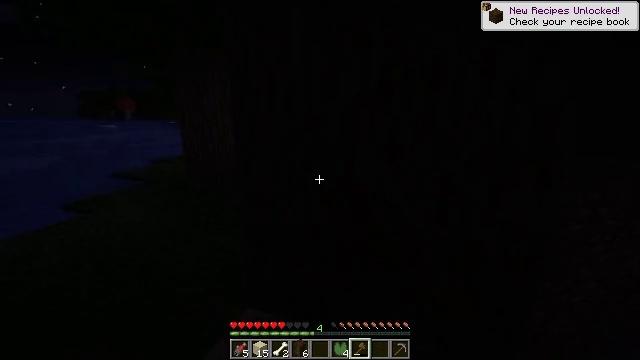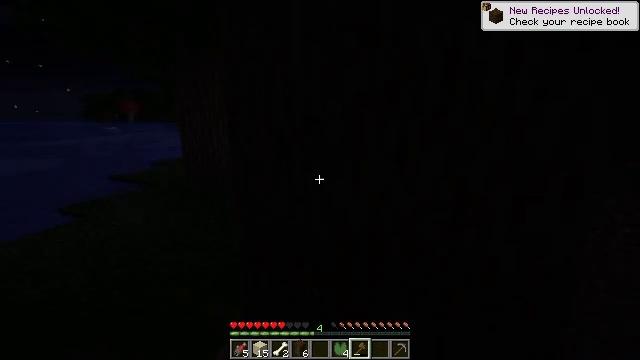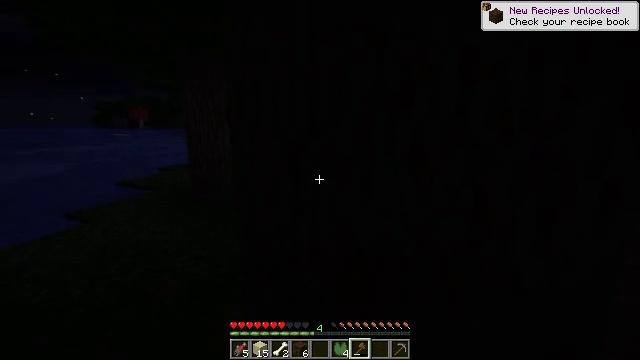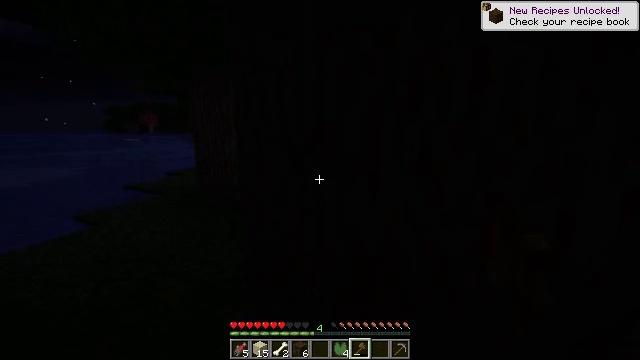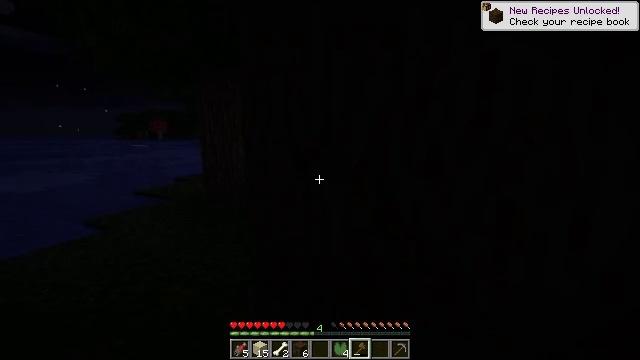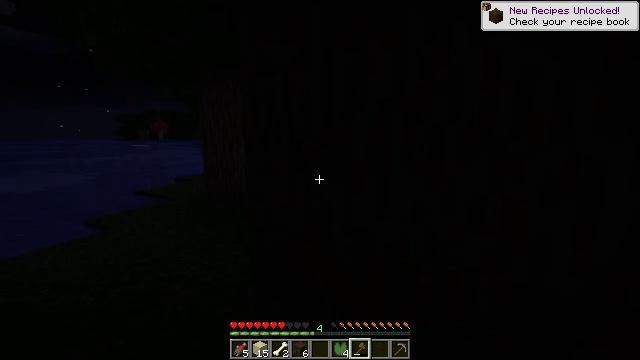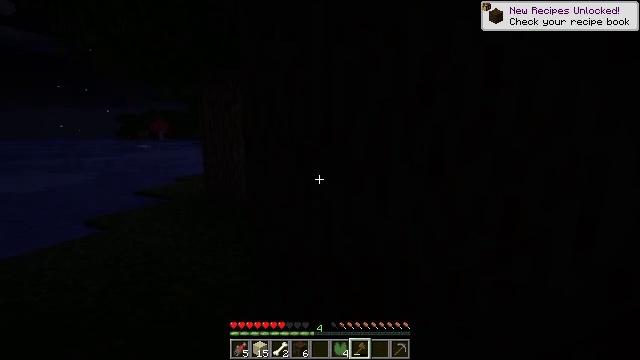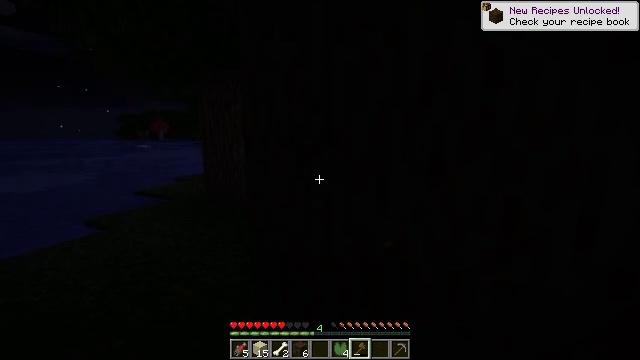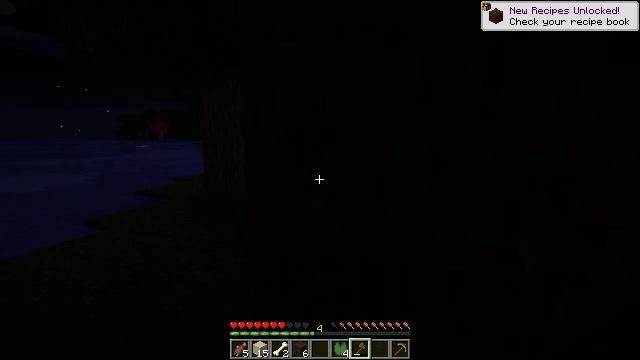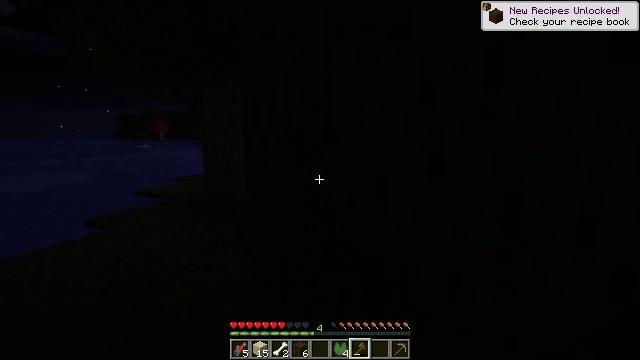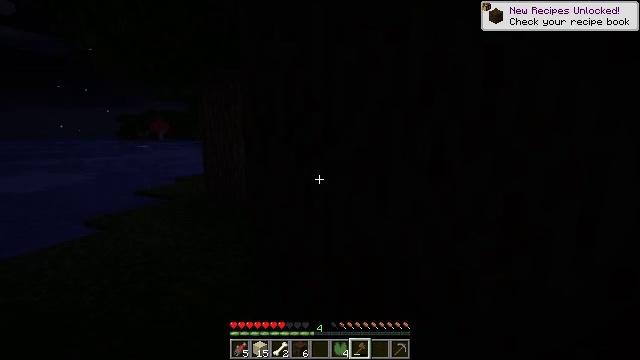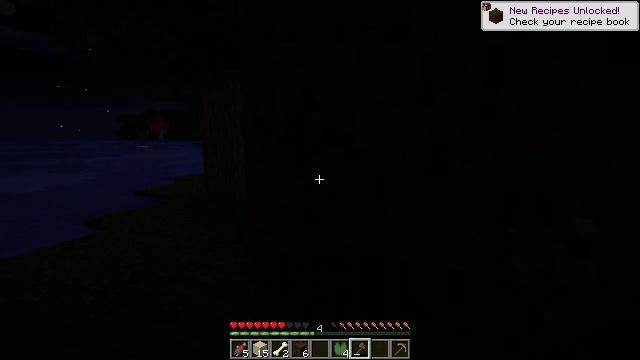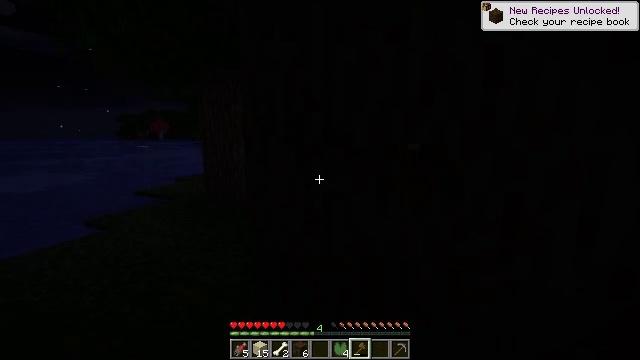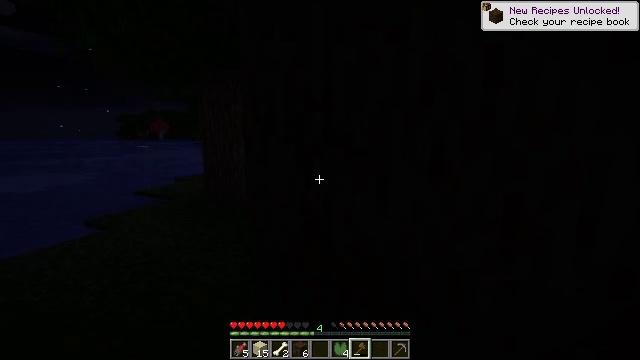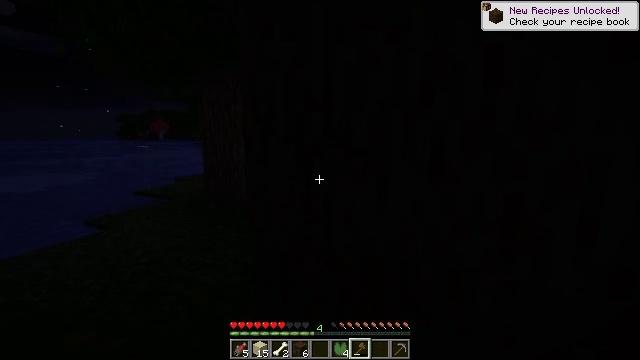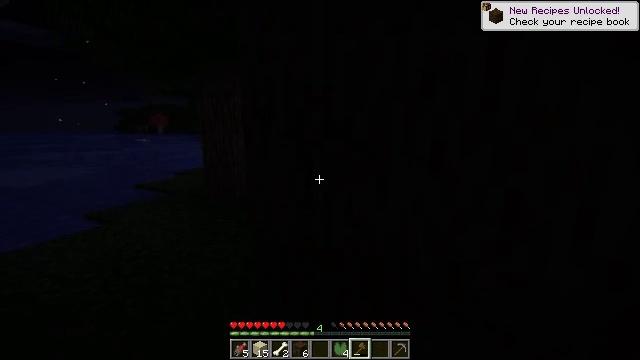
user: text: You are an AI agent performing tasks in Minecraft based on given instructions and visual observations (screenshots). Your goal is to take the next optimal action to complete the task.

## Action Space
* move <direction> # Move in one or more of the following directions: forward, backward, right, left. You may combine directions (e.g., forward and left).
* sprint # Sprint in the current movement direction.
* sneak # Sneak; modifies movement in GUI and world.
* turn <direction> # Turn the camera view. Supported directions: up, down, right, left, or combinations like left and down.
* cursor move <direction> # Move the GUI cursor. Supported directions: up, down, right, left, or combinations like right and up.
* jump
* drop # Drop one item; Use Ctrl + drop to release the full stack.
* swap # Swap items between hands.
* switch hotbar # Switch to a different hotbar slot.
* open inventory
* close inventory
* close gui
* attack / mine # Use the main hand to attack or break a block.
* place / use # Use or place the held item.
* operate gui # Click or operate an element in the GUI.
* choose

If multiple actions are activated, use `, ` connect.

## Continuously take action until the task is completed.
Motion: motion action
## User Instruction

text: Mine the dark oak log from a tree.
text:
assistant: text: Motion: attack / mine
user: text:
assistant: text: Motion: turn left and up, attack / mine
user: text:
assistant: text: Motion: turn left and up, attack / mine
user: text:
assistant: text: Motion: turn left and up, attack / mine
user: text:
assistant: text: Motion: attack / mine
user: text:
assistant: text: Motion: attack / mine
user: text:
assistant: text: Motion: attack / mine
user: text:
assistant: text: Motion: attack / mine
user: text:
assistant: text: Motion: attack / mine
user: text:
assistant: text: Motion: attack / mine
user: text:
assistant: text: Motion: attack / mine
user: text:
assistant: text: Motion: attack / mine
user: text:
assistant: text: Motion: attack / mine
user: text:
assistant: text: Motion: attack / mine
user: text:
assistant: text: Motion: turn down, attack / mine
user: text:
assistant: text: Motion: attack / mine
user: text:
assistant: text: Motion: attack / mine
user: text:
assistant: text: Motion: attack / mine
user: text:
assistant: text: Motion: attack / mine
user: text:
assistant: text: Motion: attack / mine
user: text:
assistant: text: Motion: attack / mine
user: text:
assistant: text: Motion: attack / mine
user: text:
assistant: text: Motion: attack / mine
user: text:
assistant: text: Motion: attack / mine
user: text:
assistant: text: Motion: turn down, attack / mine
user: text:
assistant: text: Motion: turn down, attack / mine
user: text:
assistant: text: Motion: attack / mine
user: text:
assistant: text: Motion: attack / mine
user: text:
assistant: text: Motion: attack / mine
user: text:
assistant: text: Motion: attack / mine